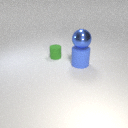
large blue metal sphere above large blue rubber cylinder